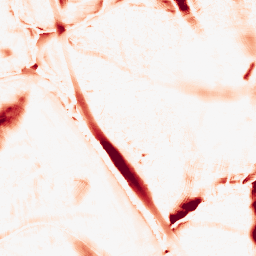
Category: morphological
Decomposition family: morphological_ellipse
Decomposition parameters: operation: opening
width: 30
height: 50
Upsampling method: quintic
Upsampling parameters: scale: 2
Upsampling scale: 2